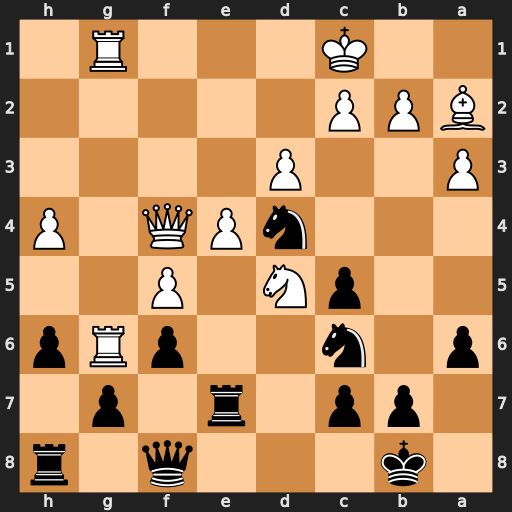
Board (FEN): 1k3q1r/1pp1r1p1/p1n2pRp/2pN1P2/3nPQ1P/P2P4/BPP5/2K3R1
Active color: b
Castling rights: -
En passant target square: -
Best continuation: Ne2+ Kb1 Nxf4